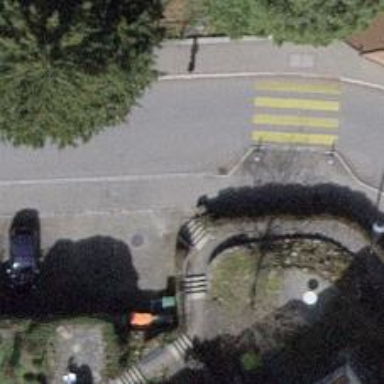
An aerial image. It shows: Sidewalk.